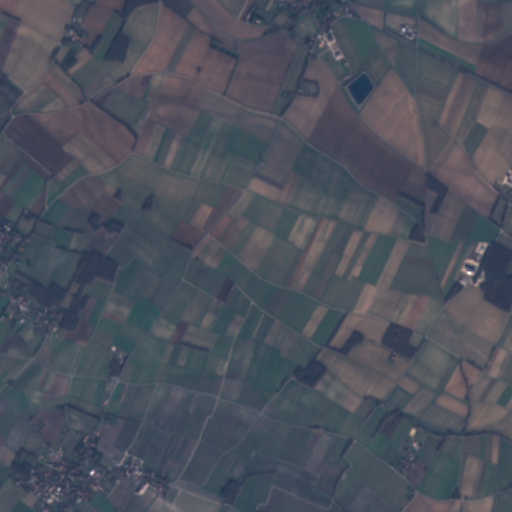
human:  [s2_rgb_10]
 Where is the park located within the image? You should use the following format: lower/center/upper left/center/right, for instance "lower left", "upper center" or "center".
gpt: The park is located in the lower left of the image.
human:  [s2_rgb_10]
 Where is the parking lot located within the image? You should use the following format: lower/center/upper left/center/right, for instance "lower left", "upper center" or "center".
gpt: The parking lot is located in the lower left of the image.
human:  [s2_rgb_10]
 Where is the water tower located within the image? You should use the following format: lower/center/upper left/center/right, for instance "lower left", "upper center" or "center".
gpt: The water tower is located in the upper center of the image.
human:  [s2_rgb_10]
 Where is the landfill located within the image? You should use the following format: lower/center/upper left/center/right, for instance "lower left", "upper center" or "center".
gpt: There is no landfill in the image.